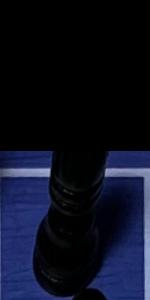
Label: Bishop_Black